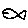
Label: fish